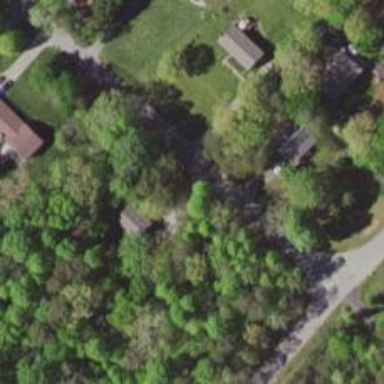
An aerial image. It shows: Driveway.